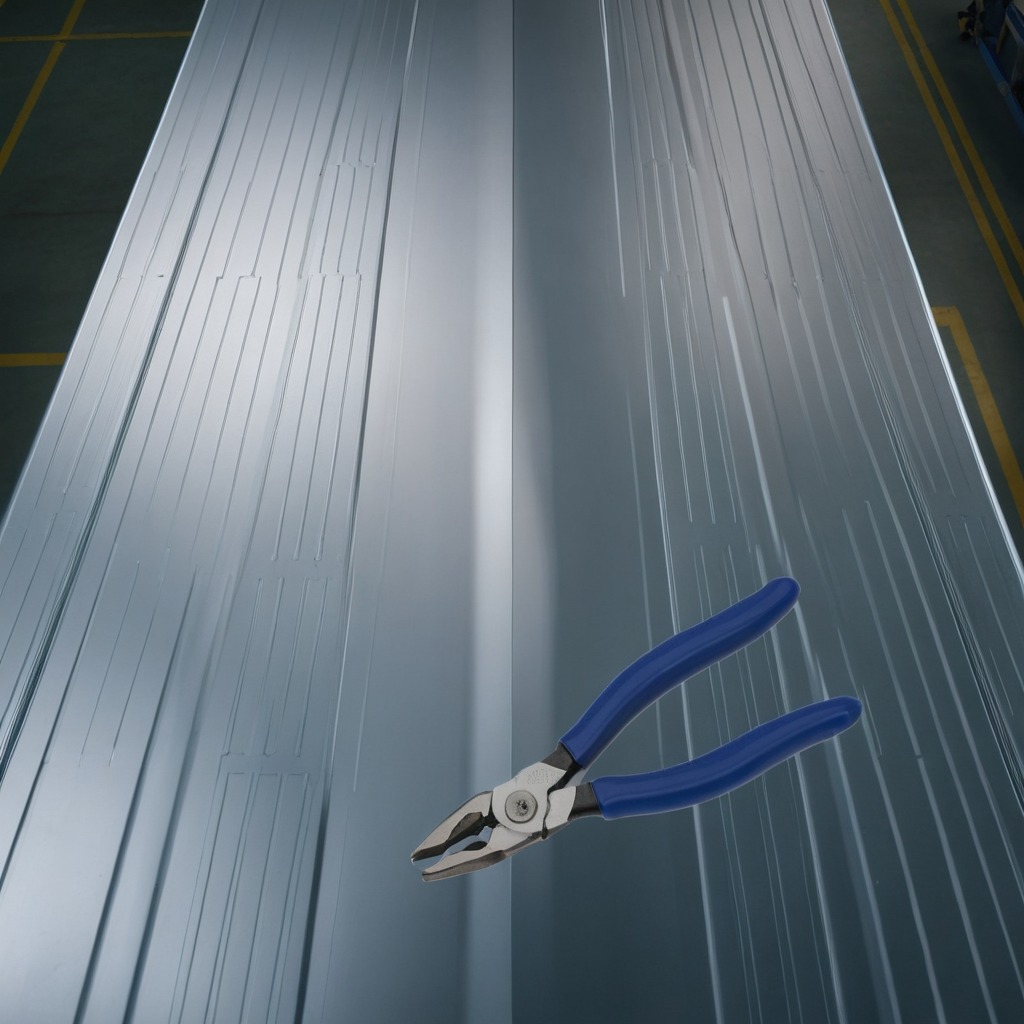
A plier lies on the surface of the toolbox.